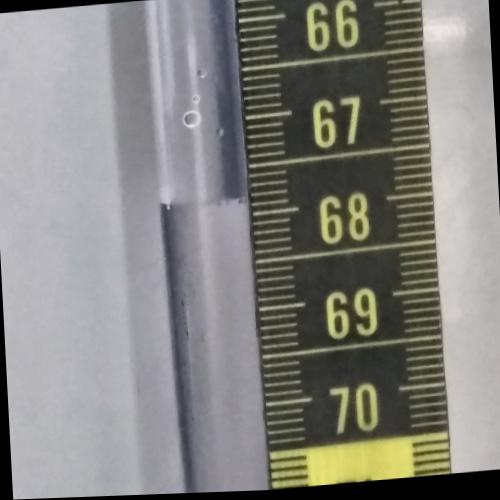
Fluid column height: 67.8 cm